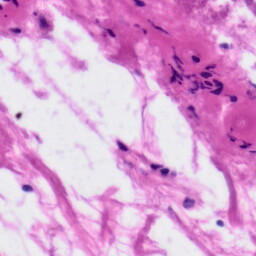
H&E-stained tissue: Tonsil